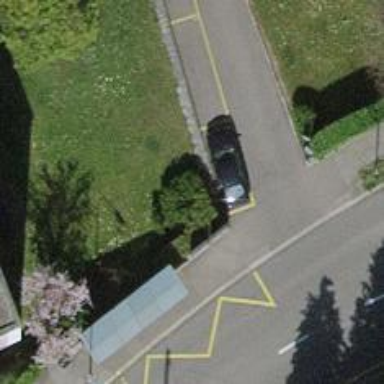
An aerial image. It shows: Kerb serving as barrier.